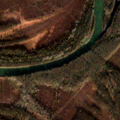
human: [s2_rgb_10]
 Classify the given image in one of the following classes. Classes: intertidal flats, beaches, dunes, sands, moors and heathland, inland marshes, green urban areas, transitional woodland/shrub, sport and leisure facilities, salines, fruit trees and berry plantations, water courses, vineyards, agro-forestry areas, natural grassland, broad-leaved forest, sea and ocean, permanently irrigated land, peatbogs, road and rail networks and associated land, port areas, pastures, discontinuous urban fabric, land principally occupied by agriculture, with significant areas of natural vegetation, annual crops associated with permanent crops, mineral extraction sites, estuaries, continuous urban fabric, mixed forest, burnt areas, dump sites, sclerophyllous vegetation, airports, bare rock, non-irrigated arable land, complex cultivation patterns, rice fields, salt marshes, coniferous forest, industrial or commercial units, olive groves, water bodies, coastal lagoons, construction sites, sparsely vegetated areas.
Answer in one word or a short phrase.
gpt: broad-leaved forest, transitional woodland/shrub, inland marshes, water courses